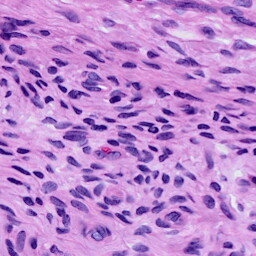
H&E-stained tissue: Cervix